Interaction volume radius: 5 \u00c5
Interaction volume height: 15 \u00c5
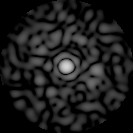
Disorder parameter: 0.8629